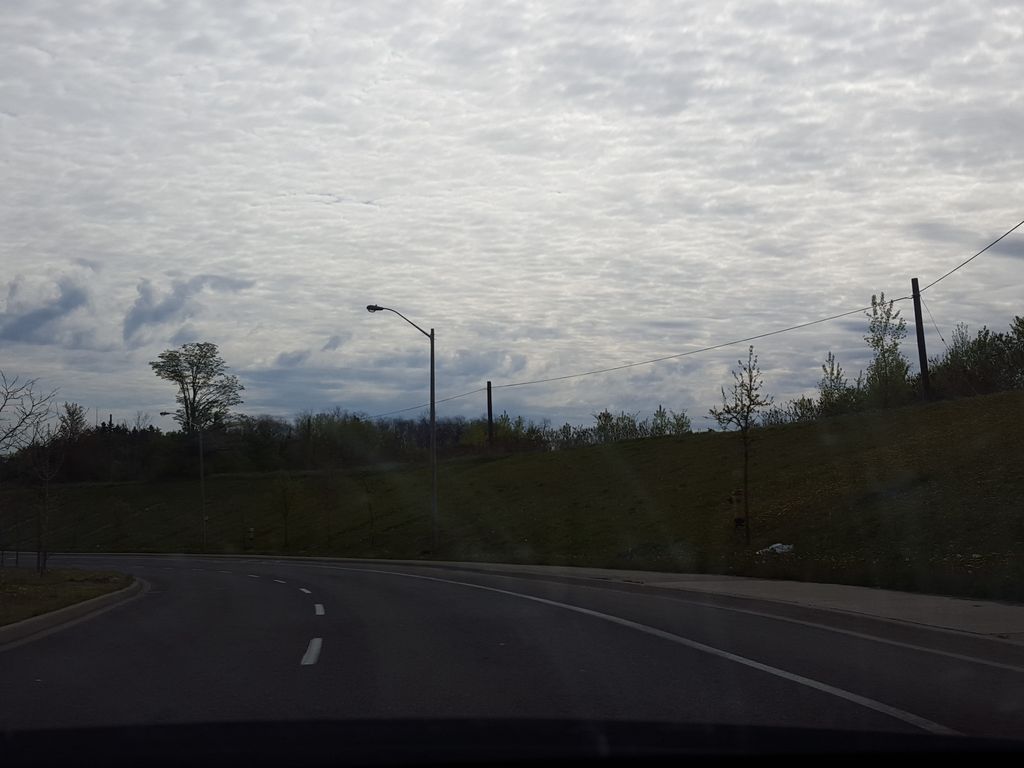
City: toronto